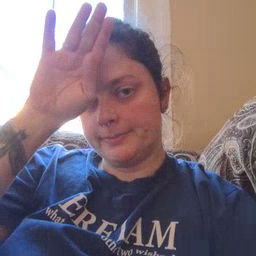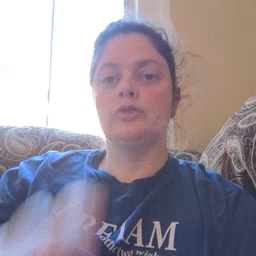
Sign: fireman